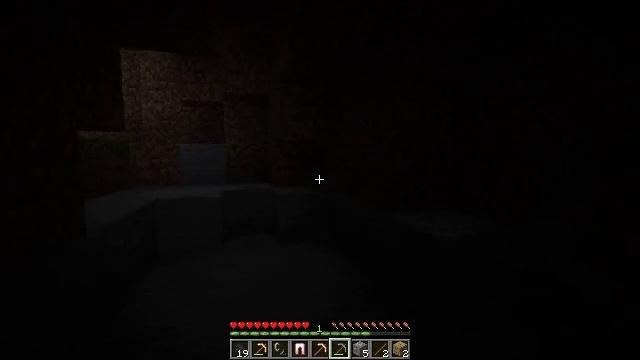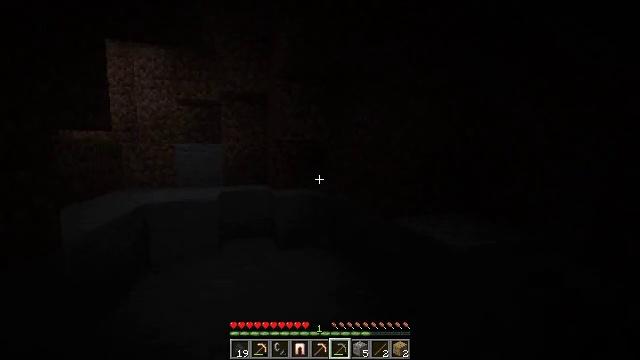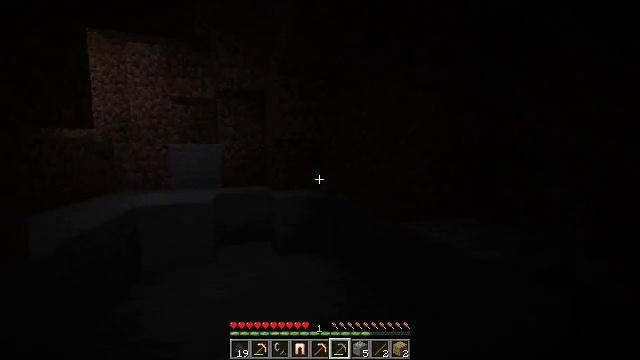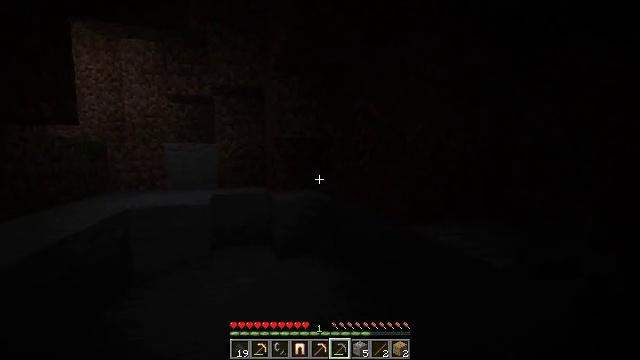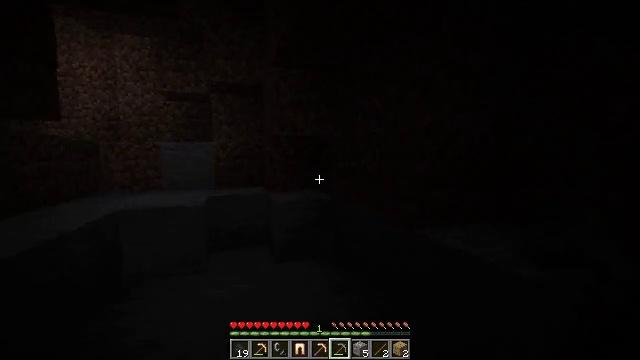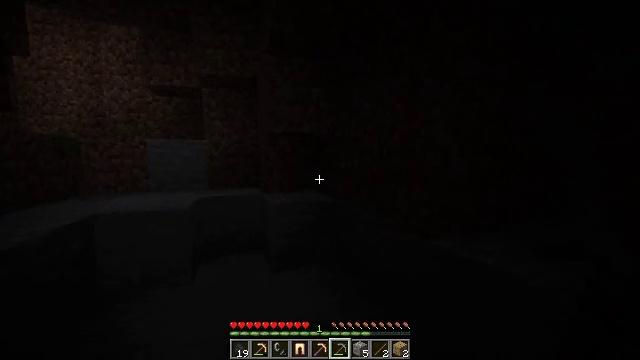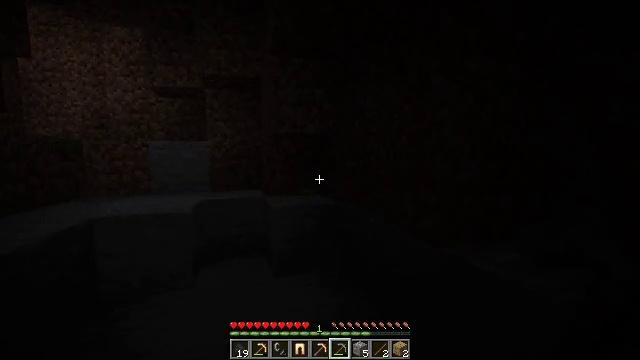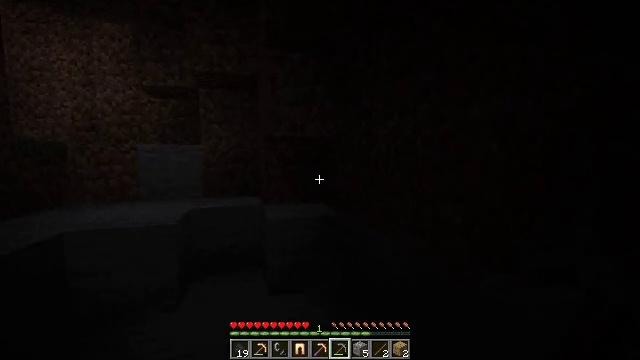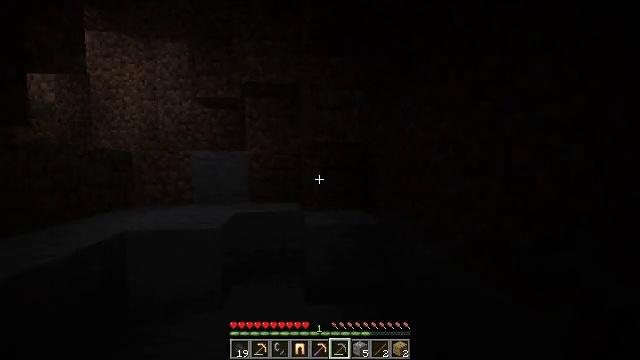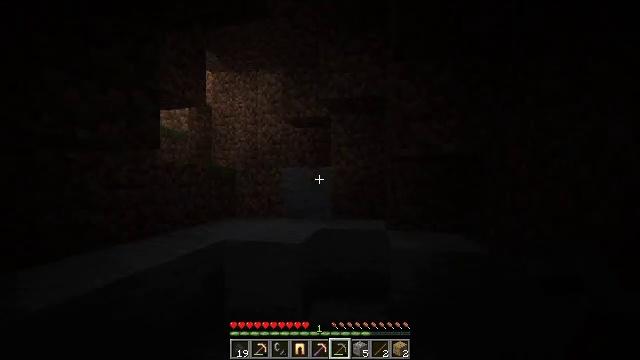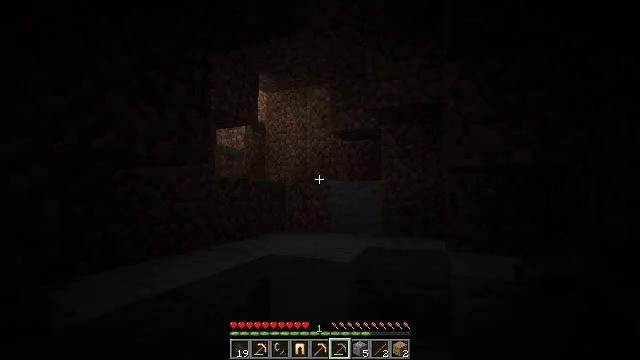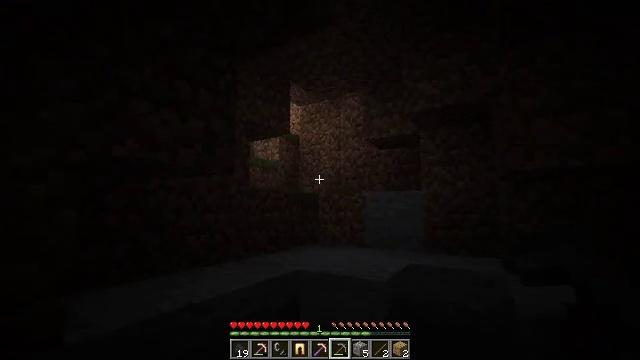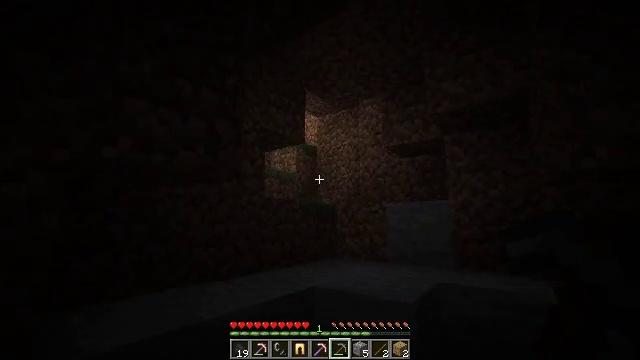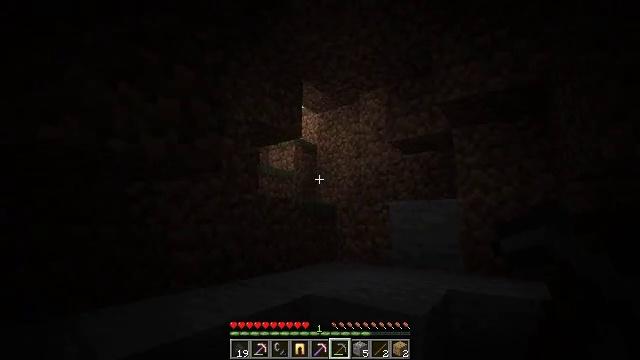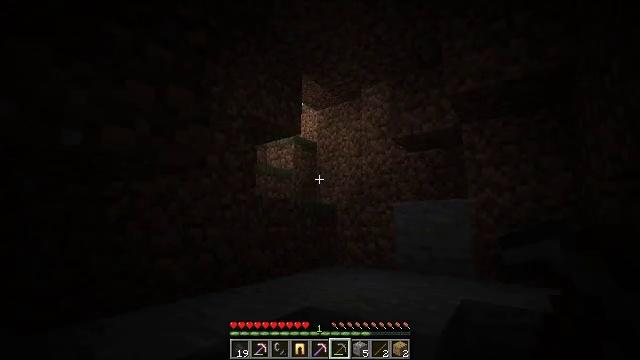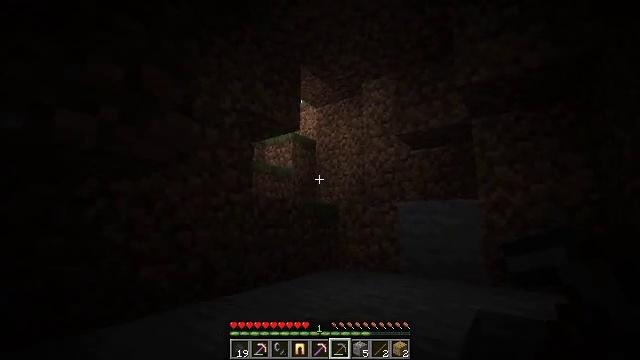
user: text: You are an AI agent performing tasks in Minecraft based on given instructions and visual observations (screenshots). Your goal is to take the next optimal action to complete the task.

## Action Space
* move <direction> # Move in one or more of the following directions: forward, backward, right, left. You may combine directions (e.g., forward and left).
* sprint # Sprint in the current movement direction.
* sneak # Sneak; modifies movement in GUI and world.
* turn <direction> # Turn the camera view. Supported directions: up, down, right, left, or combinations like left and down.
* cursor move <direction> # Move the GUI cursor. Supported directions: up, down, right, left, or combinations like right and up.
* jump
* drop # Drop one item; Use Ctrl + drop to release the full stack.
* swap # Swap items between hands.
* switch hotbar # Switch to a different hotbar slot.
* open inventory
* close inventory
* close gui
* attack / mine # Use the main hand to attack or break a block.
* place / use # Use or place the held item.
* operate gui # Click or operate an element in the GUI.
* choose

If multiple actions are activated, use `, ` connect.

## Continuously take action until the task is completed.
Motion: motion action
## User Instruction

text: Mine the oak log.
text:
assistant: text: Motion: move forward
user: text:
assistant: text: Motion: move forward
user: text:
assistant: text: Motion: move forward
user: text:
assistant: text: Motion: move forward
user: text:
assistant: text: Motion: move forward
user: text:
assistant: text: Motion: move forward
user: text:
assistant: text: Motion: move forward
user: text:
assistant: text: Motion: move forward, turn left and up
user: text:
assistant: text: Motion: move forward, turn left and up
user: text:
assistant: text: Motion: move forward, turn left and up
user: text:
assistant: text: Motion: move forward, turn left and up
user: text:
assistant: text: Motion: move forward, turn left and up
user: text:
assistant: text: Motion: move forward
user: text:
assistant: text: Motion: move forward
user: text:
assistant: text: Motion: move forward
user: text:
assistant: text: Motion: move forward
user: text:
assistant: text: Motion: move forward
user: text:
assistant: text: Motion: move forward
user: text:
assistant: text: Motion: move forward
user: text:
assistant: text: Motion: move forward, jump
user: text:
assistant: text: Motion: move forward, jump
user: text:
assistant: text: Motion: move forward, jump
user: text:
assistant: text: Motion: move forward, jump
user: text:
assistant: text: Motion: move forward, turn right
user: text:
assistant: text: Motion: move forward, turn right
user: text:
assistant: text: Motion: move forward
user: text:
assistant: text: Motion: move forward
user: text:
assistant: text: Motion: move forward
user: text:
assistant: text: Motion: move forward
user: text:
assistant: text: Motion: move forward, turn left